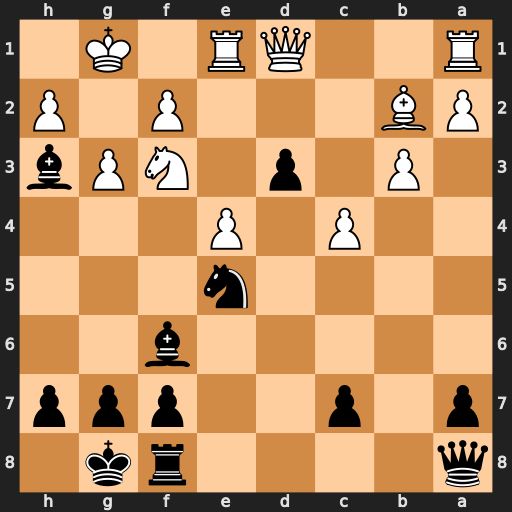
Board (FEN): q4rk1/p1p2ppp/5b2/4n3/2P1P3/1P1p1NPb/PB3P1P/R2QR1K1
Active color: b
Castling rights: -
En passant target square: -
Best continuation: Nxf3+ Qxf3 Bxb2